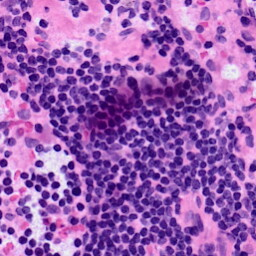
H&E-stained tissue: LymphNode